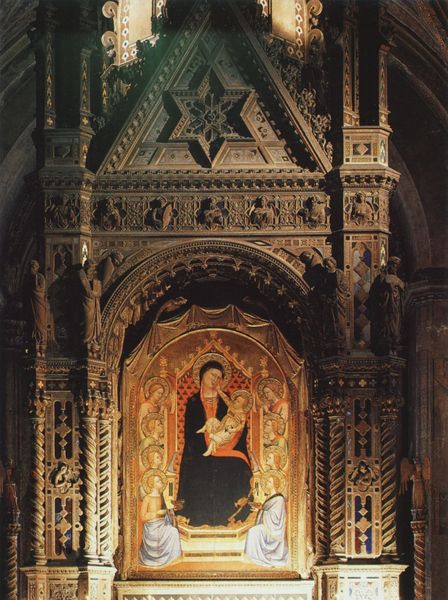
Titel: Tabernakel mit Bildnis der Madonna mit dem Kind
Künstler: Orcagna
Standort: Florenz, Orsanmichele (EU - I - Toskana)
Schlagwörter: blau, gemälde, schatten, gelb, braun, frau, holz, licht, männer, schwarz, stuhl, säulen, weiss, rot, ornament, architektur, stein, kirche, gold, kind, gotik, engel, skulptur, relief, italien, figuren, rundbogen, thron, detail, verzierung, stern, beten, altar, fries, heiligenschein, skulpturen, christus, jesus, tempel, heilig, maria, madonna, heiland, goldgrund, ikone, schnitzereien, jesuskind, maria mit kind, christuskind, judenstern, trecento, golde